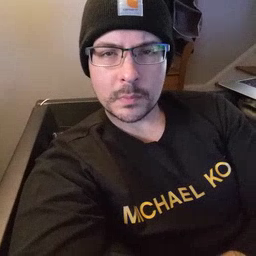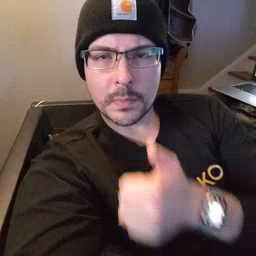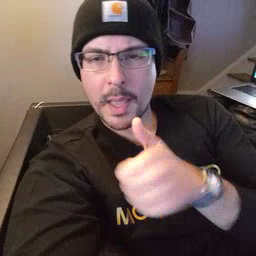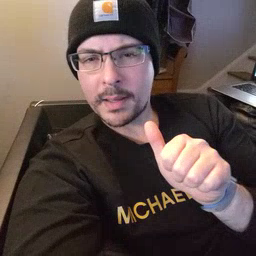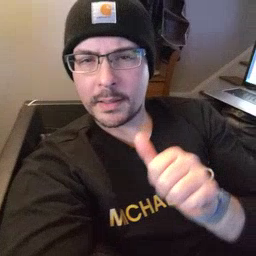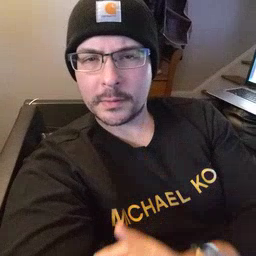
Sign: any